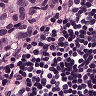
Metastatic tissue present: yes